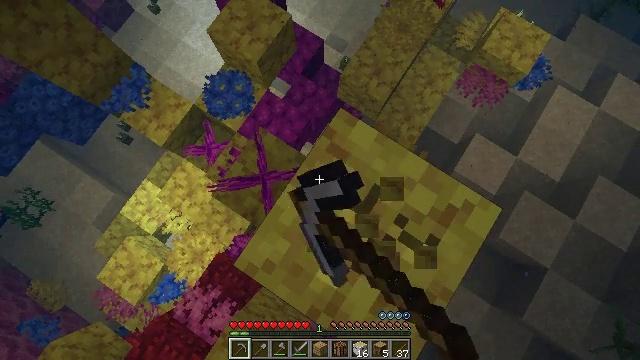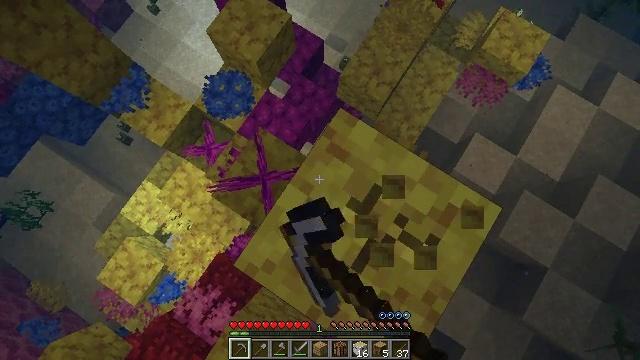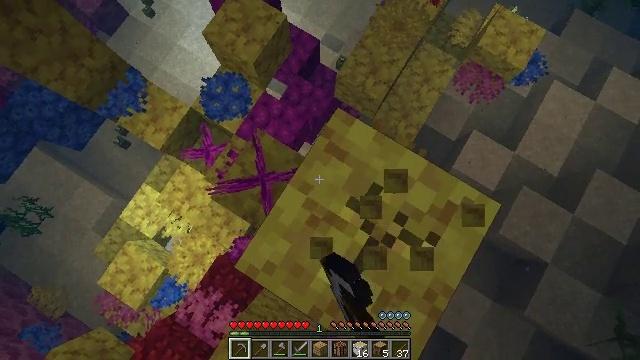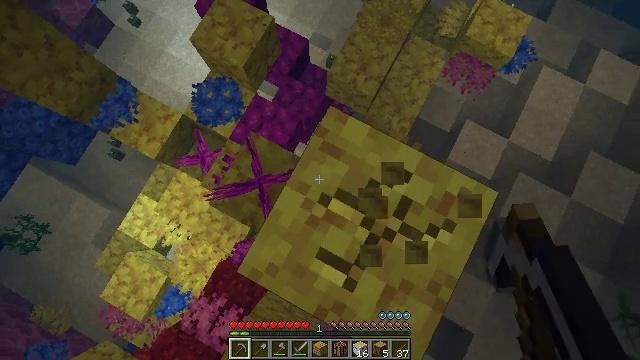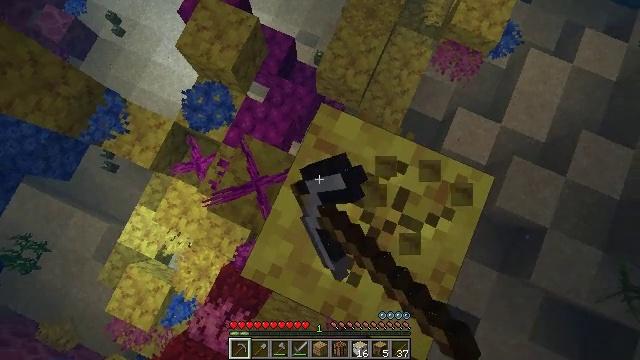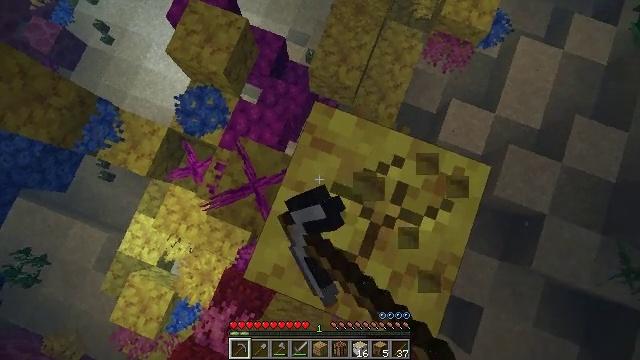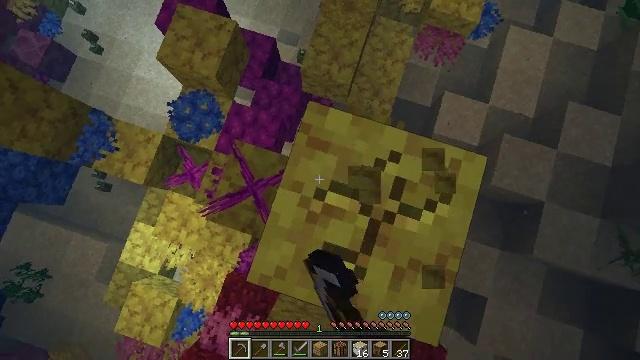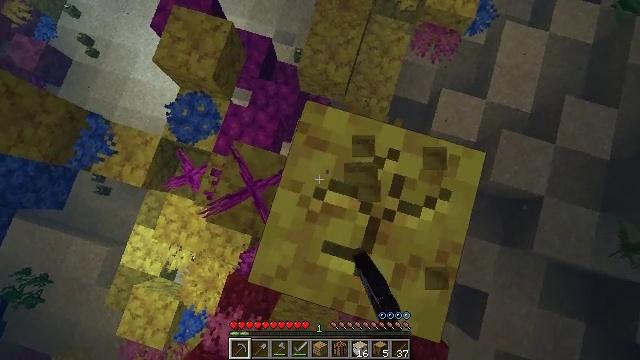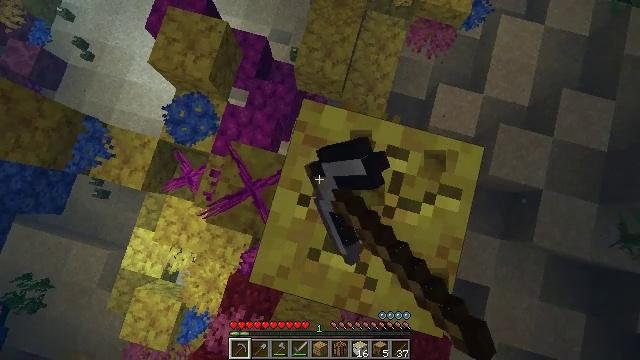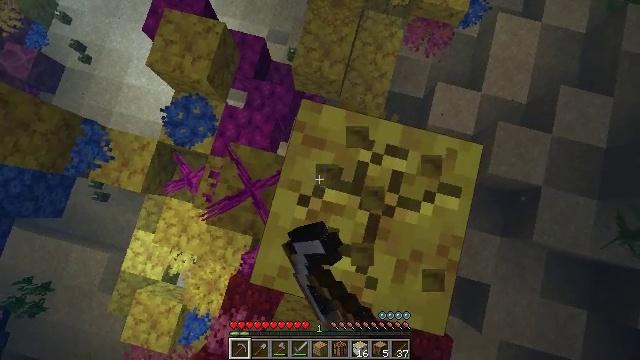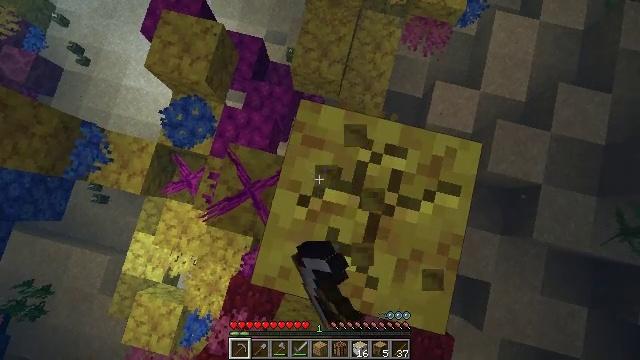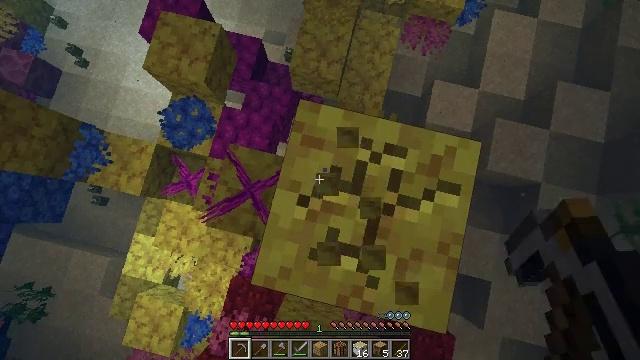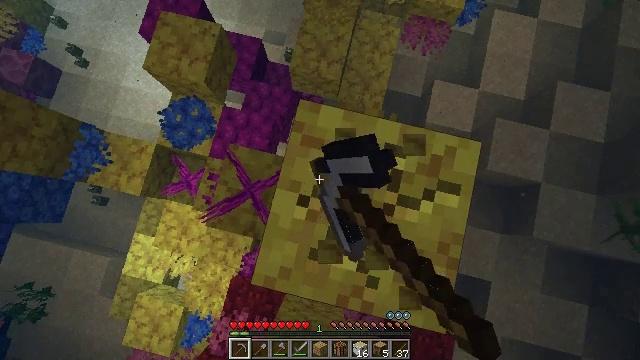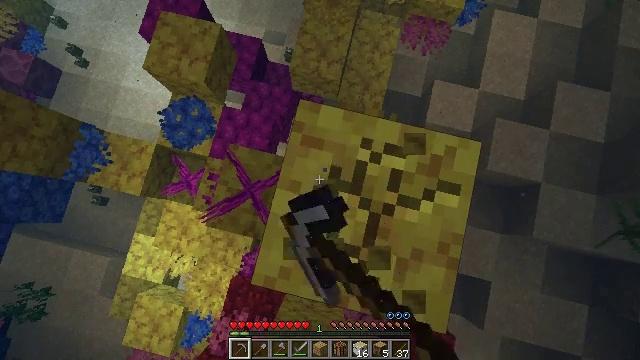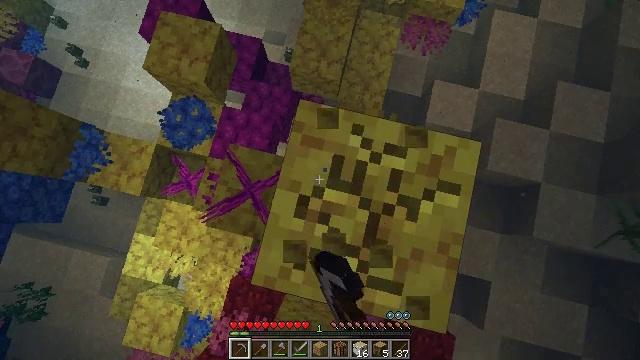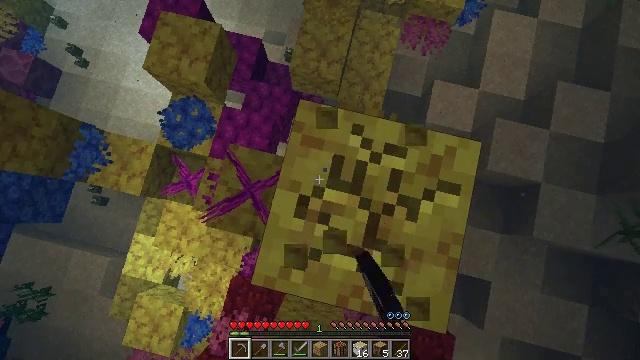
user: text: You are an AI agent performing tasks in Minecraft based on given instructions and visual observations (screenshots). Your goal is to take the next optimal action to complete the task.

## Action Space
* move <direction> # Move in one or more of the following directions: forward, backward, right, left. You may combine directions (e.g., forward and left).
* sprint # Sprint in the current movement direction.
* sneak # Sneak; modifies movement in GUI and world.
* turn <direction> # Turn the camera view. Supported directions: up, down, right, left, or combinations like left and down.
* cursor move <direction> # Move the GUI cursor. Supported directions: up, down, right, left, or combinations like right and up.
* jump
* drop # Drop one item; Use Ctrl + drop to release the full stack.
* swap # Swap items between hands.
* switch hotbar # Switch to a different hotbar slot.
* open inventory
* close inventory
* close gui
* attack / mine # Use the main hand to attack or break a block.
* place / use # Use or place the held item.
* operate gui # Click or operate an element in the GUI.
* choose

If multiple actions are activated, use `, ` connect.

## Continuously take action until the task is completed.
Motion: motion action
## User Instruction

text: Chisel out some horn coral block from the ocean.
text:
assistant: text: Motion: attack / mine
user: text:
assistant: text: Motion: turn right, attack / mine
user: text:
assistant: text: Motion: turn right, attack / mine
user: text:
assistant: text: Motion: turn right, attack / mine
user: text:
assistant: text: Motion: turn right, attack / mine
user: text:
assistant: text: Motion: turn right, attack / mine
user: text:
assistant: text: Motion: turn right, attack / mine
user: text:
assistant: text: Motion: turn right, attack / mine
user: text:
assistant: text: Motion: attack / mine
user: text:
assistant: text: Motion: attack / mine
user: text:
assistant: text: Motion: attack / mine
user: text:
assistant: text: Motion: attack / mine
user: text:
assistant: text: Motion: attack / mine
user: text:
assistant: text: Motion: attack / mine
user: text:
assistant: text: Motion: attack / mine
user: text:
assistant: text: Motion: attack / mine
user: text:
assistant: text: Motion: attack / mine
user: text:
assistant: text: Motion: attack / mine
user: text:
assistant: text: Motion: attack / mine
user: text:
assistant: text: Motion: attack / mine
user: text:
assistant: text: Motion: attack / mine
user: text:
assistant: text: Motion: attack / mine
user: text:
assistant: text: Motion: attack / mine
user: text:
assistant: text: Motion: attack / mine
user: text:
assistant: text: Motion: attack / mine
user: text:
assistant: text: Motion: attack / mine
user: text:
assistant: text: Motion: attack / mine
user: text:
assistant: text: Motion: attack / mine
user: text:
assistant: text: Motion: attack / mine
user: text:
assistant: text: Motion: attack / mine